Question: I am using yahoo OAuth to authenticate the users. I am getting logged in using yahoo credentials as well.
Screen of AspNetUsers table where I can get only the User Name of the Logged in user.

But I am not able to get the Email id of the user in Email column of the table. Is there any another table or process by which I can get the Email Id of the users.
Thanks
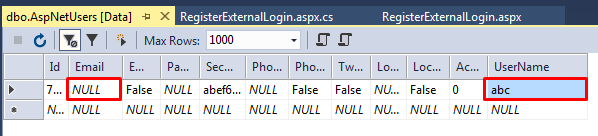
Answer: Insert the Email using following steps:
1) Add the Textbox in 'RegisterExternalLogin.aspx' so that the user can enter the email id after successful login via Yahoo.
<URL>
2) Add the following piece of code in 'RegisterExternalLogin.aspx.cs' so that the entered email id will be inserted into the Email column of a AspNetUsers.
<URL>
After this much of addition in the code, the textbox data will be inserted into the AspNetUsers table.